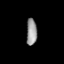
Tissue: lung
Cell type: Endothelial cells
Senescence score: 0.5684
Nuclear area (px): 271
Mean DAPI intensity: 152.118